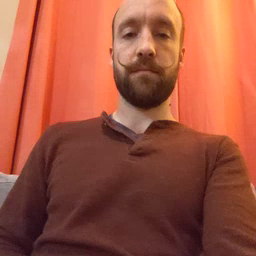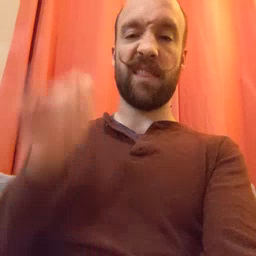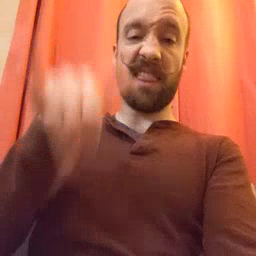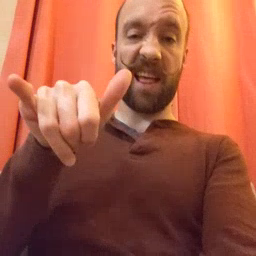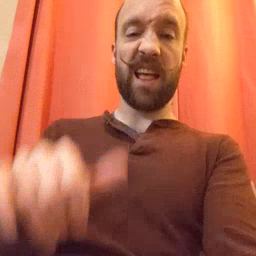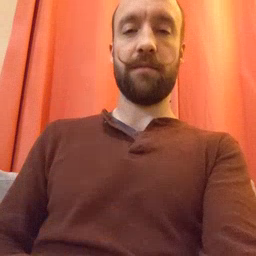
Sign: that